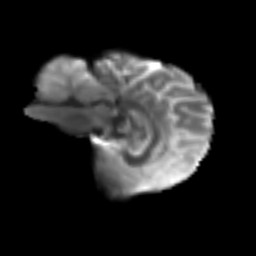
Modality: T2w
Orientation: sagittal
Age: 53
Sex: female
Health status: ill
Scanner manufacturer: siemens
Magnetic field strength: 3 T
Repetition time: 8.7 s
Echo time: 0.11 s